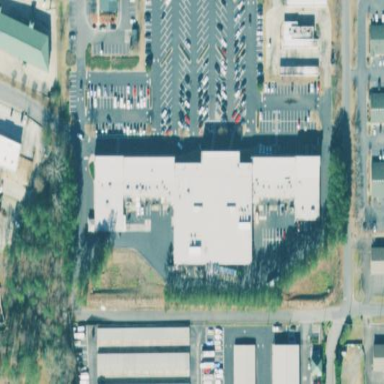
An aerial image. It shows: View of supermarket building.